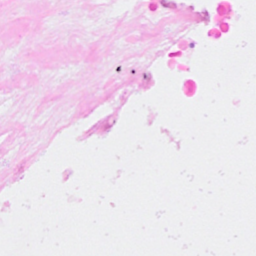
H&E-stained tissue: Breast